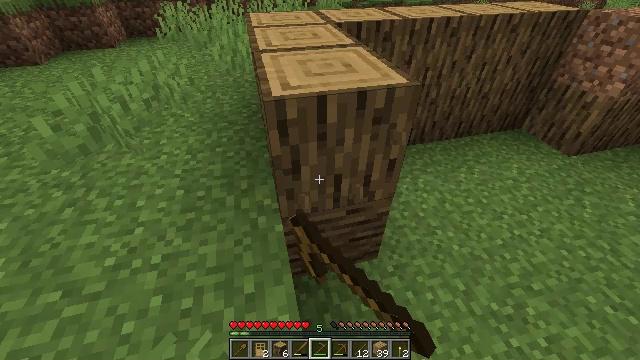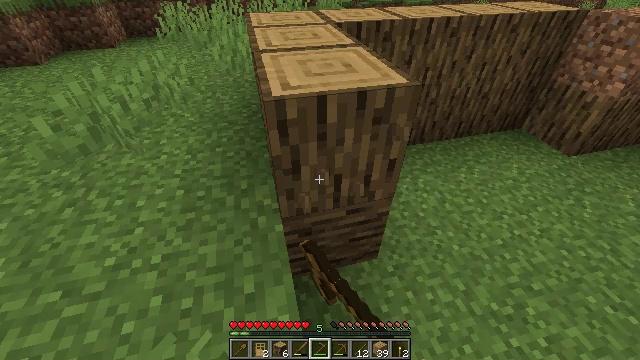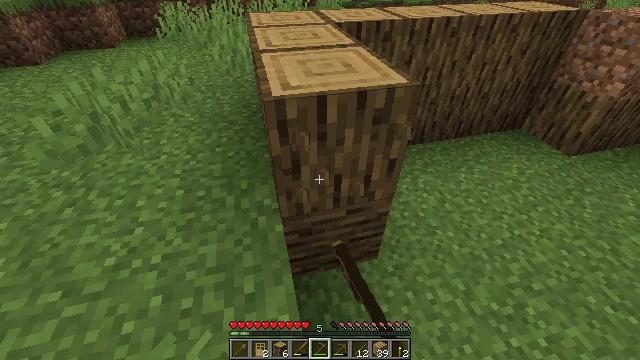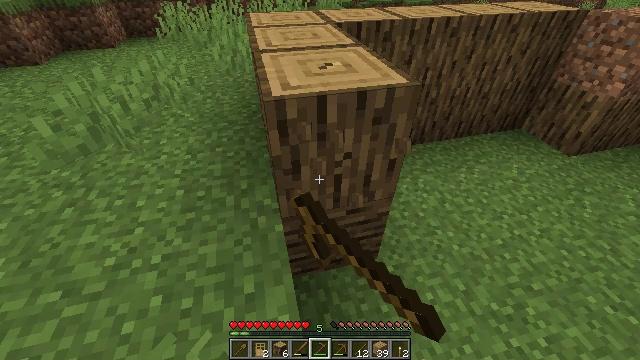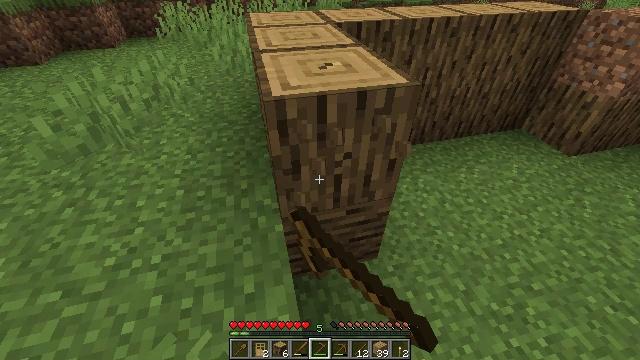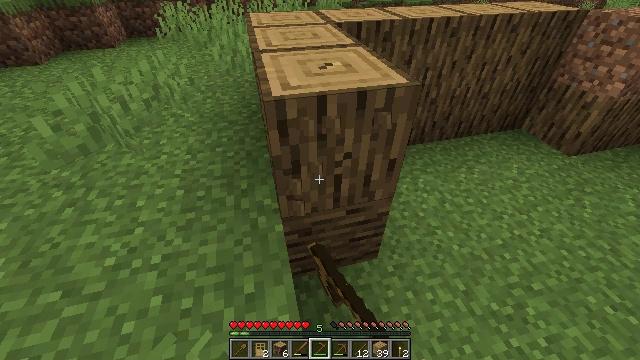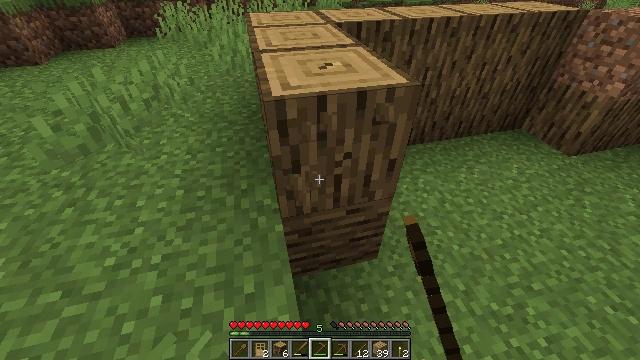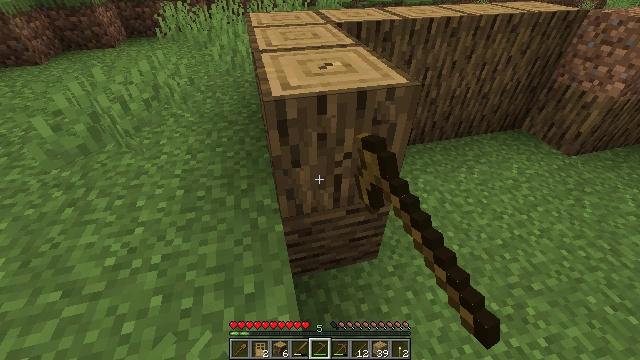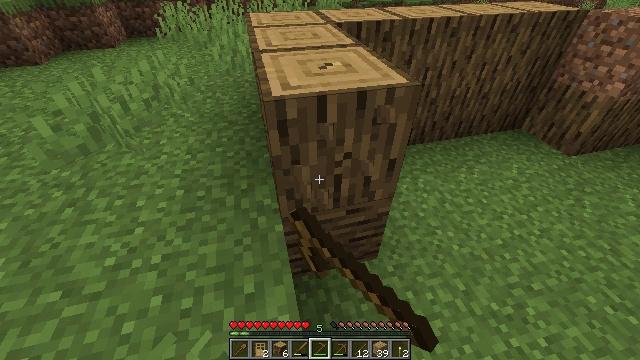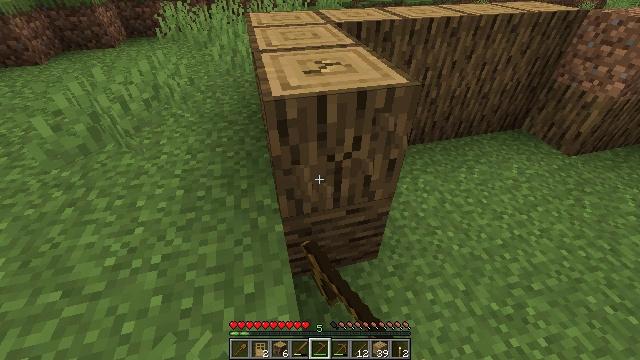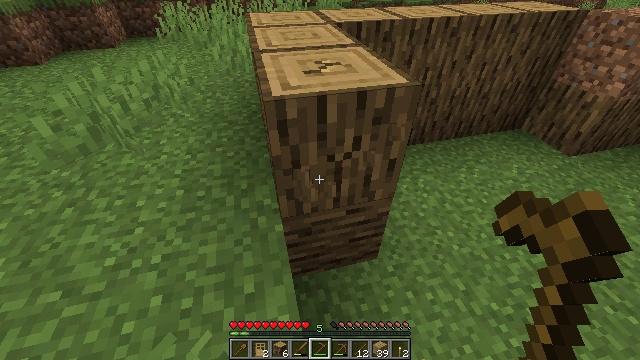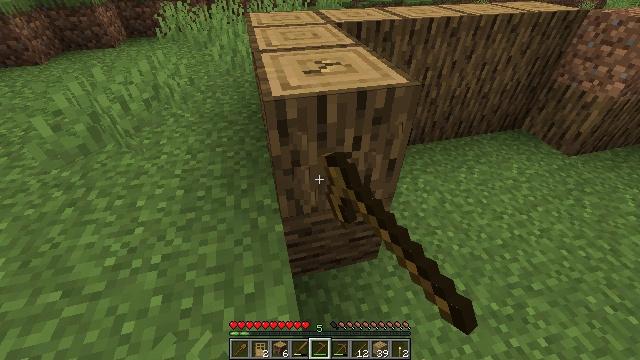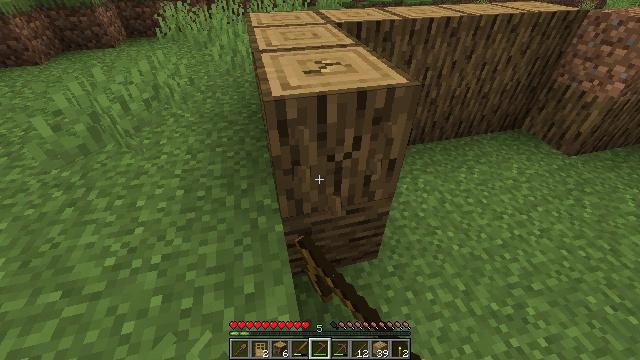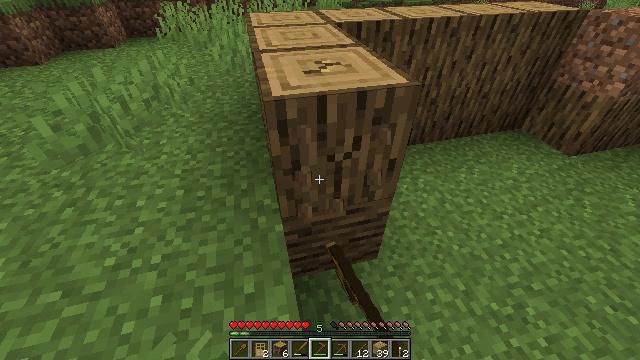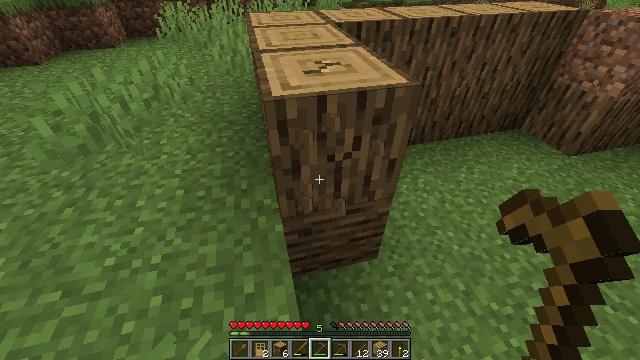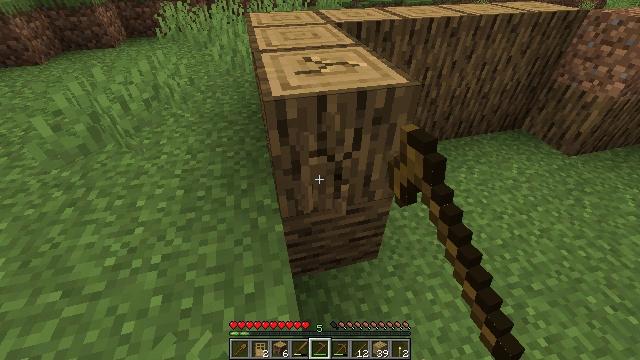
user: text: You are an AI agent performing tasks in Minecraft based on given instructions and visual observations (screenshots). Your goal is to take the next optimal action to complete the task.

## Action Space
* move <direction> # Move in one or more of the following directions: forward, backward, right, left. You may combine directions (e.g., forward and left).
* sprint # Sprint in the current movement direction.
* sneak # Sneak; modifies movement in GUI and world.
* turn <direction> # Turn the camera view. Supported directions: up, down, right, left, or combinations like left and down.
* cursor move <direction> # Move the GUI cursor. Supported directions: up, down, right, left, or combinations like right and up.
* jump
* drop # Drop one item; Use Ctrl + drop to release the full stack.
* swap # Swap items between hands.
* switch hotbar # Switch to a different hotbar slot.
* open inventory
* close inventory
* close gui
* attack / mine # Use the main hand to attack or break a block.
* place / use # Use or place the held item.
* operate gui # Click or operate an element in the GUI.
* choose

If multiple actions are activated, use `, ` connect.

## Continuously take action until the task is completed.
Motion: motion action
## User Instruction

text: Mine the oak log.
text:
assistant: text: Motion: attack / mine
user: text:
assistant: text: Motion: attack / mine
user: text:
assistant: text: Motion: attack / mine
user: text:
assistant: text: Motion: attack / mine
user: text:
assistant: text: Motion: attack / mine
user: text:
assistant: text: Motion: attack / mine
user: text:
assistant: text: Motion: attack / mine
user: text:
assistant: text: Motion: attack / mine
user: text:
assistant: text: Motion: attack / mine
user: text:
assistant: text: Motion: attack / mine
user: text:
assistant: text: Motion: attack / mine
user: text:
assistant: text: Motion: attack / mine
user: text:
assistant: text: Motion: attack / mine
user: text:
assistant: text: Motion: attack / mine
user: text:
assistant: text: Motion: attack / mine
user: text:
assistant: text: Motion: attack / mine
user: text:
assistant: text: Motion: attack / mine
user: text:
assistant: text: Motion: attack / mine
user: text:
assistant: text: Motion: attack / mine
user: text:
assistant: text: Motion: attack / mine
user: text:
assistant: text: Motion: attack / mine
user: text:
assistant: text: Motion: attack / mine
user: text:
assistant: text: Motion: attack / mine
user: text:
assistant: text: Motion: attack / mine
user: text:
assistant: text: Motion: attack / mine
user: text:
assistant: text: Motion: attack / mine
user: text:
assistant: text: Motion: attack / mine
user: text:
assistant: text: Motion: attack / mine
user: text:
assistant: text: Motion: attack / mine
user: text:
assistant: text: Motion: attack / mine